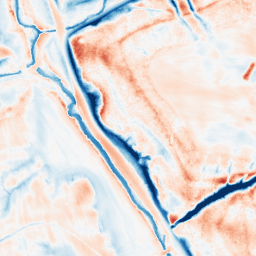
Category: edge_preserving
Decomposition family: guided
Decomposition parameters: radius: 8
eps: 0.1
Upsampling method: bspline
Upsampling parameters: scale: 4
Upsampling scale: 4